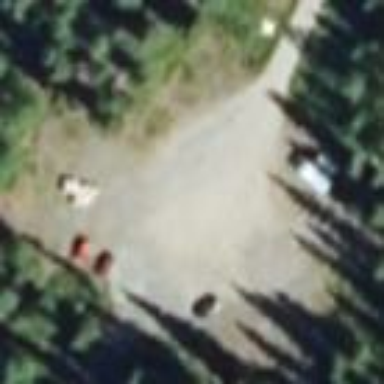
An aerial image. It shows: Unpaved surface parking area.